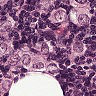
Metastatic tissue present: yes